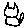
Label: cat